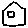
Label: house